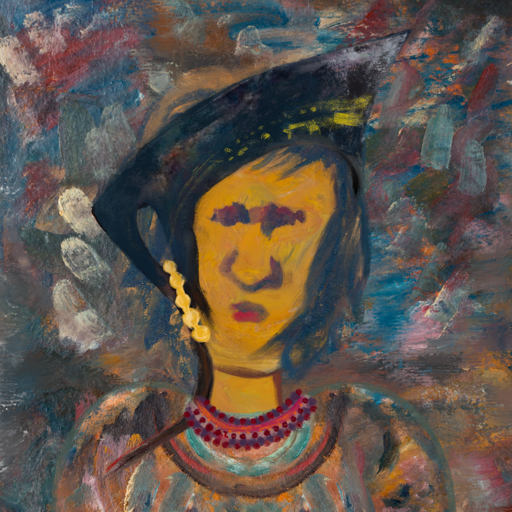
Background: Boggyland, Head And Neck Front: After_Raid, Face Front: In_The_Sun, Bust: Boggyland, Hair Front: InTheSun, Head Accessory: Irani, Second Necklace: Blank, Necklace: Roy_Bahadur, Baby: Blank